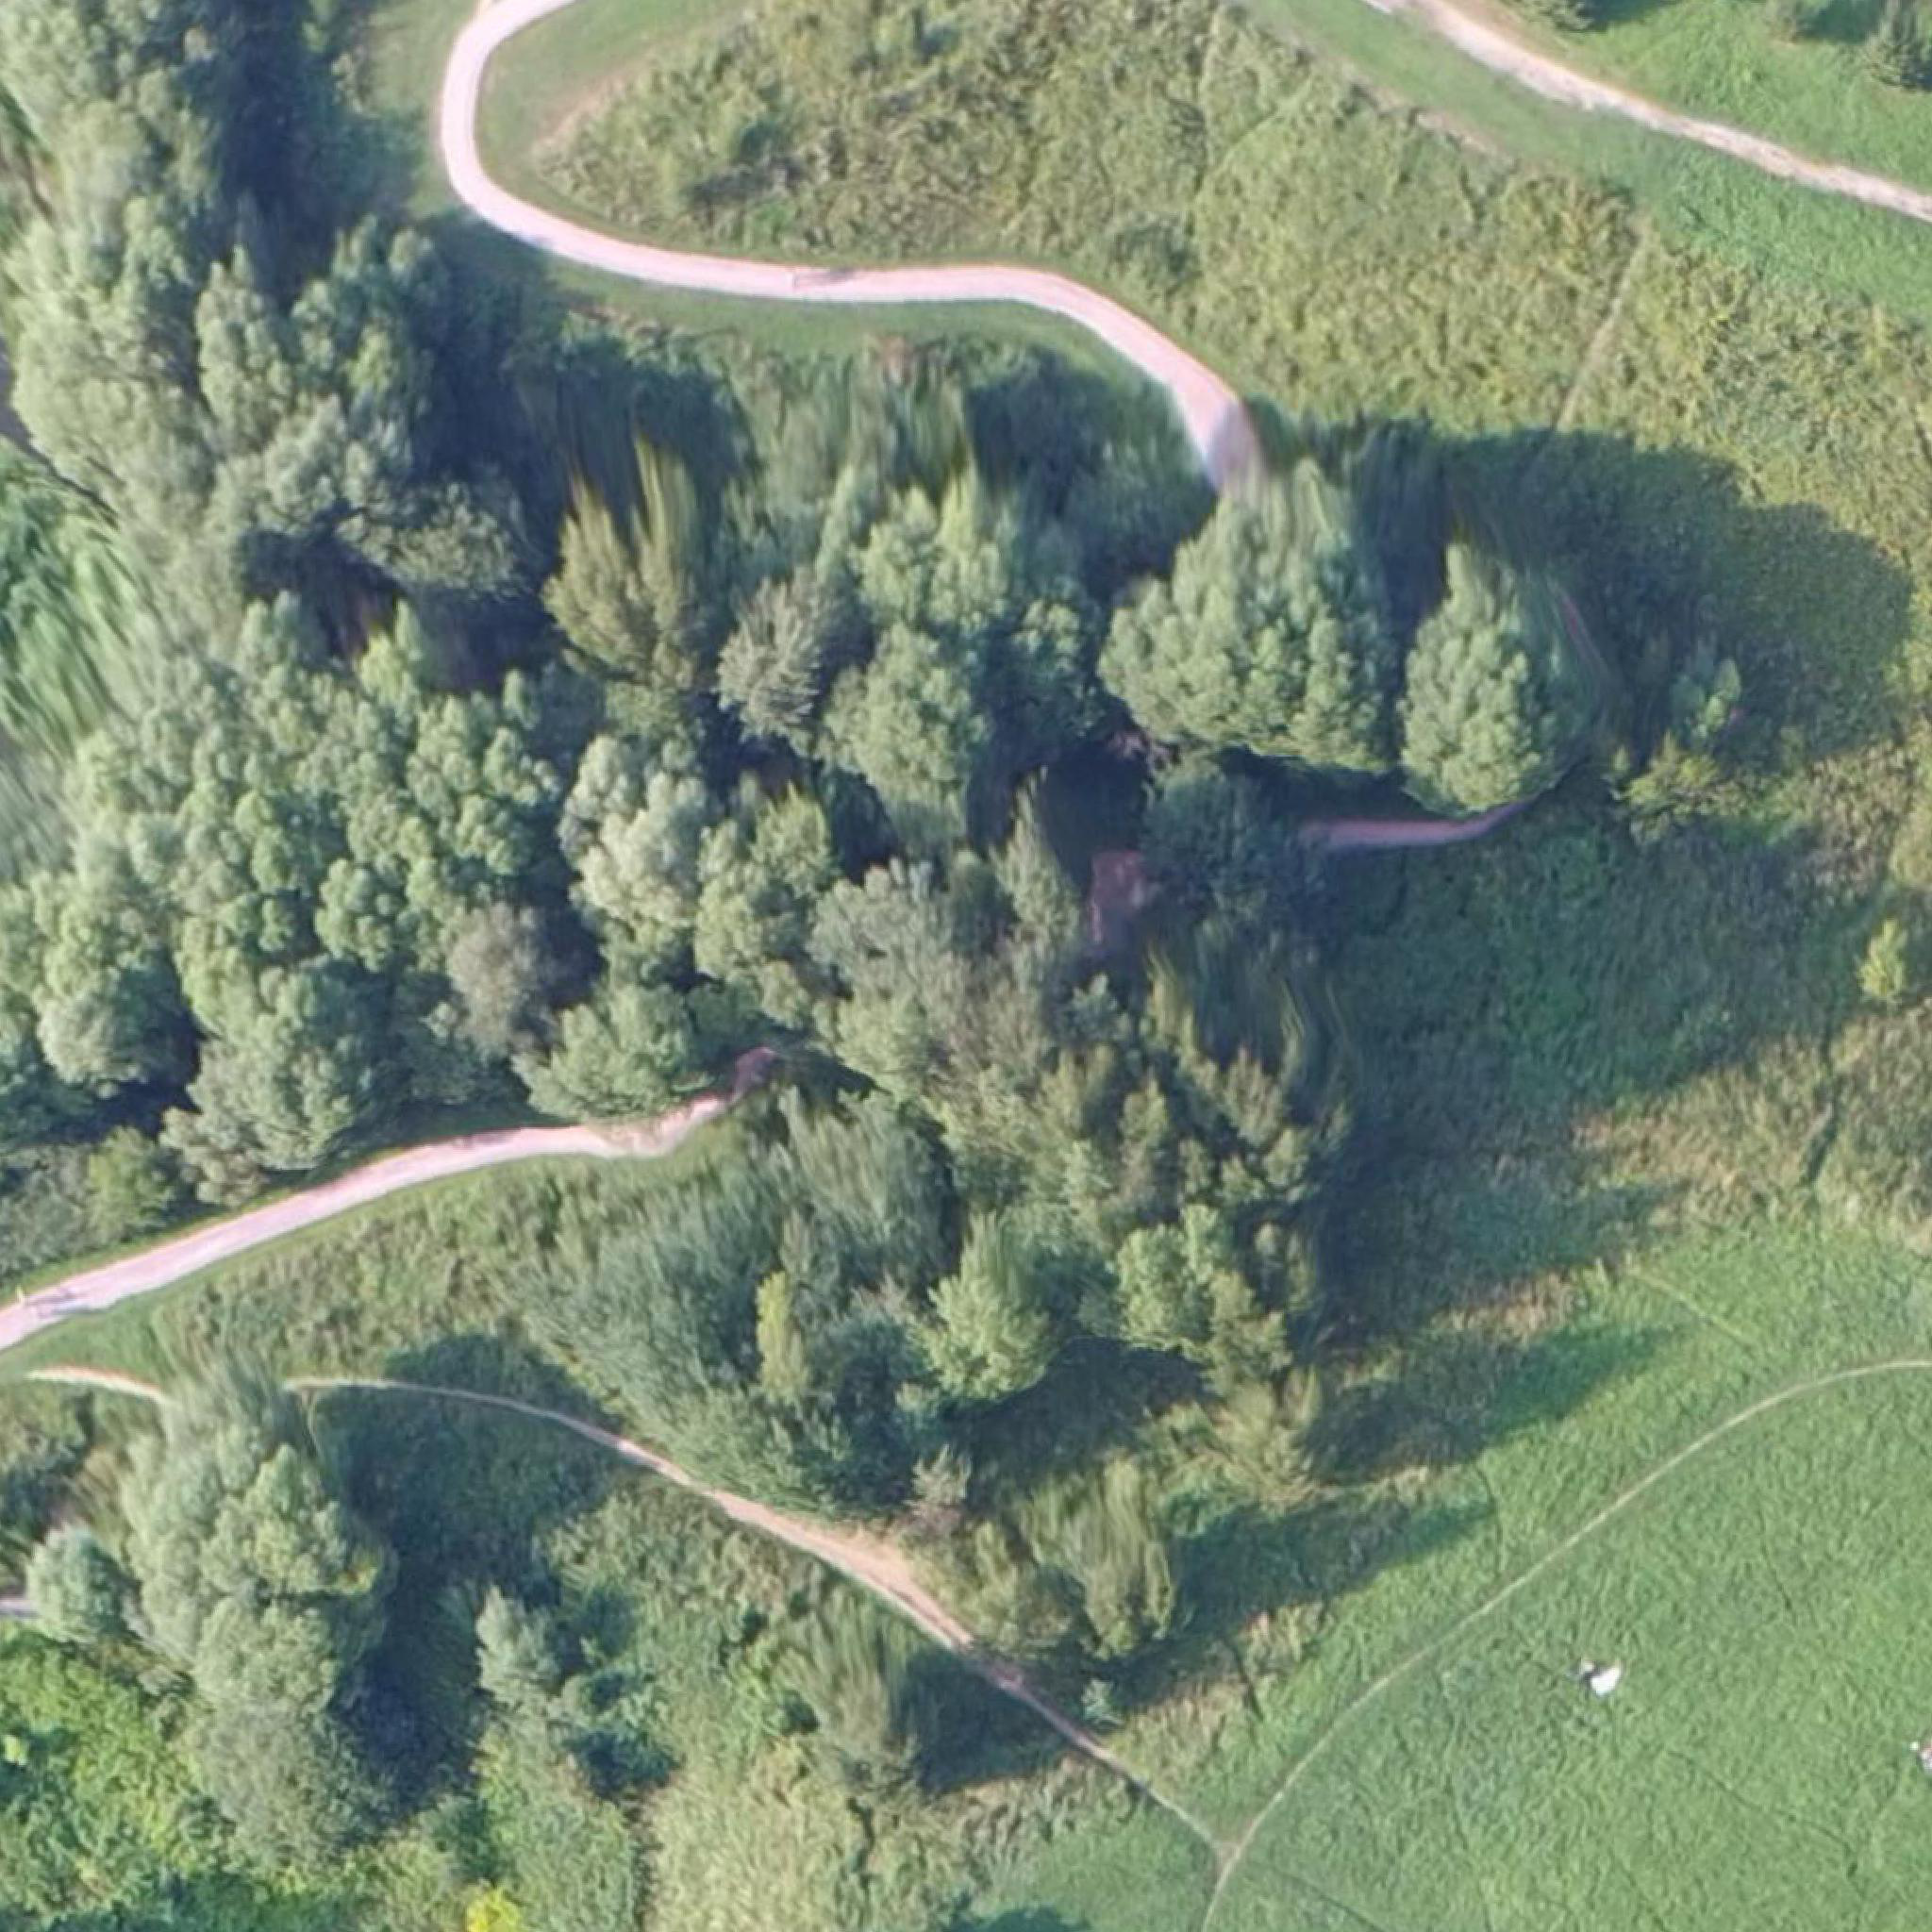
Biome: Sarmatic mixed forests